Aerial crown-view tile of a tropical tree (Barro Colorado Island, Panama), acquired 20240918:
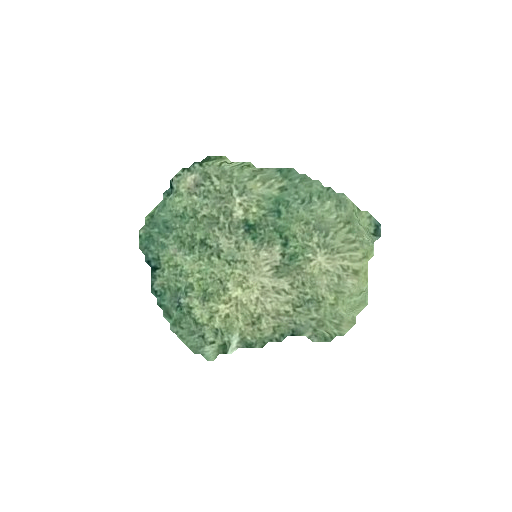
Species: Quararibea stenophylla
GBIF accepted scientific name: Quararibea stenophylla
Crown area: 55.524 m²